Question: Jetbrains changed the toolbars in IntelliJ 13.
The Navigate Back & Forward arrows, shown here, used to be in the top toolbar and easily clickable.

Now the only way I can find to access these fields is to go to Navigate -> Back or Navigate -> Forward.
Does anyone know of a way to add these back/forward locations into an toolbar like they were located in IntelliJ 12?
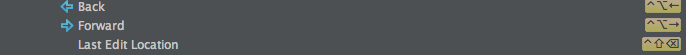
Answer: I am using Idea 13 and my toolbar already has these buttons:

The icon groups are:
file | undo/redo | cut/copy/paste | font size | back/forward | compile/run | vcs | config | help | jira | tasks
You should be looking at the back/forward buttons in the 5th group.
If you want to make the toolbar visible, it's one of the checkable options on the view menu.